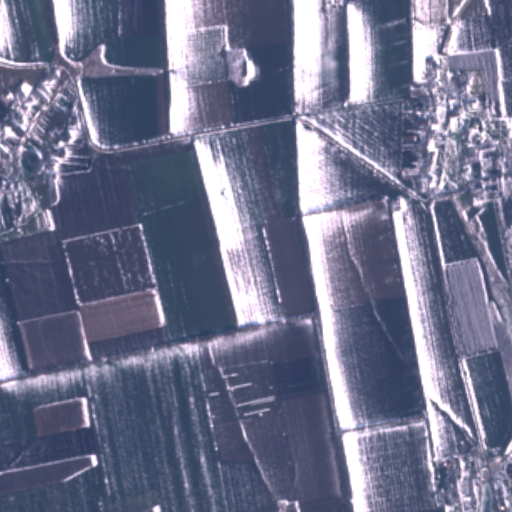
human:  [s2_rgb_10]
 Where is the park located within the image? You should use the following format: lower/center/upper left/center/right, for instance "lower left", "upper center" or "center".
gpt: The park is located in the center right of the image.
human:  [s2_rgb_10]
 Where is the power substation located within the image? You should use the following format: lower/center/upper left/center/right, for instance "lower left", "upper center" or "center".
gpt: The power substation is located in the lower right of the image.
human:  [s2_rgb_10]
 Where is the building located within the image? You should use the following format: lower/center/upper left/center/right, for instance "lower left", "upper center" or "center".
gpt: There is no building in the image.